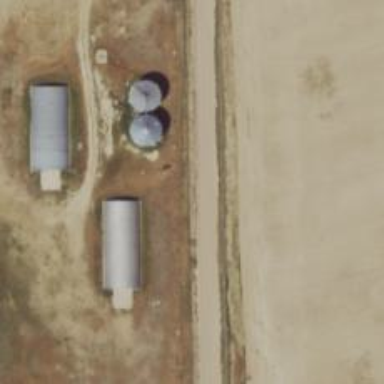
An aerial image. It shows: Silo.